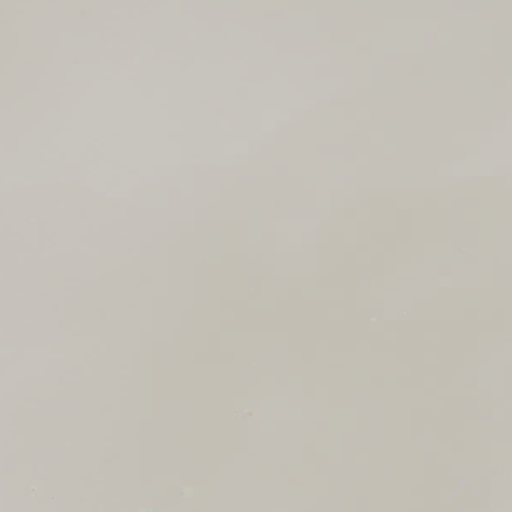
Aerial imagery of plain(s) in California named McLean Lake containing only barren land